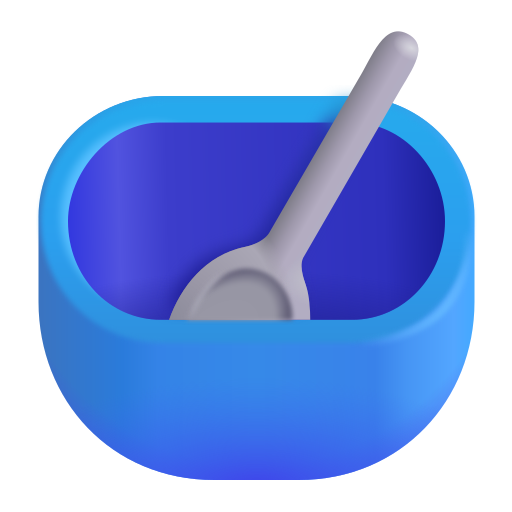
bowl with spoon color